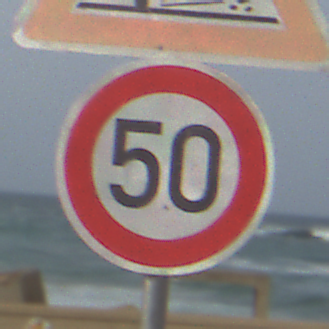
Verkehrszeichen: Geschwindigkeit50
Zusatzzeichen oben: SplittSchotter
Umgebung: Outdoor, Suburban
Tageszeit: MorningAfternoon
Wetter: PartlyCloudy
Licht: Natural
Jahreszeit: NotSpecified
Kontrast: HighContrast